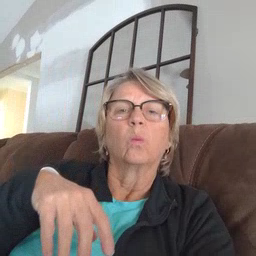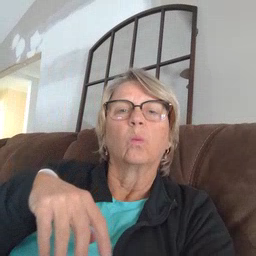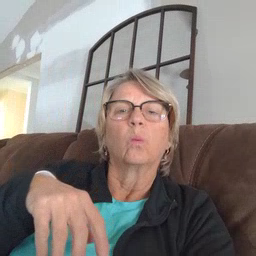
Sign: cloud